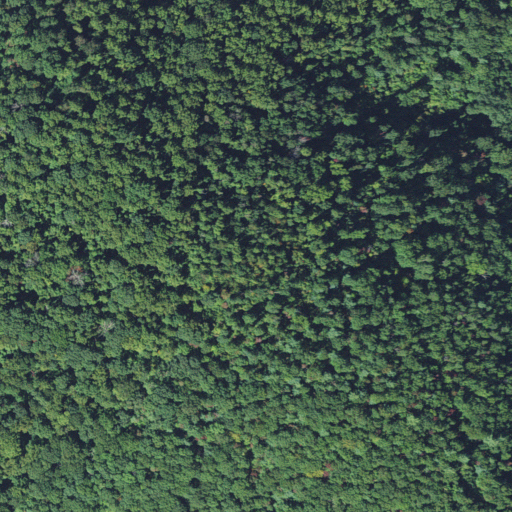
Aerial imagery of mountain in North Carolina named Kits Knob containing deciduous forest and mixed forest